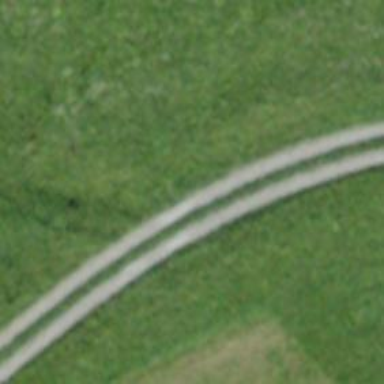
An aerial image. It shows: Gravel track with grade 2 quality.